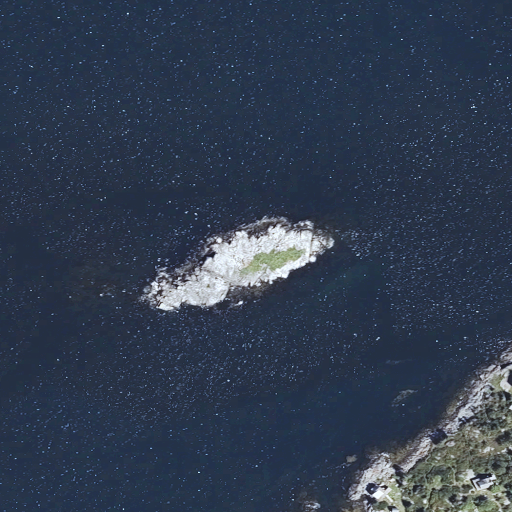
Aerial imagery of island in Maine named Inner Duck Rock containing open water, low intensity development, grassland, herbaceous wetlands, barren land, and medium intensity development